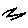
Label: zigzag